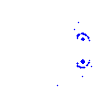
Particle: electron